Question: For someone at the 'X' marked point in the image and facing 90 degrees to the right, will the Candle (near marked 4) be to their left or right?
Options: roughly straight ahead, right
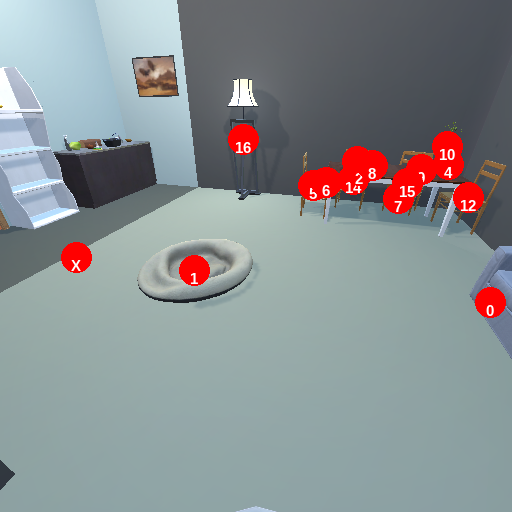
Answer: roughly straight ahead